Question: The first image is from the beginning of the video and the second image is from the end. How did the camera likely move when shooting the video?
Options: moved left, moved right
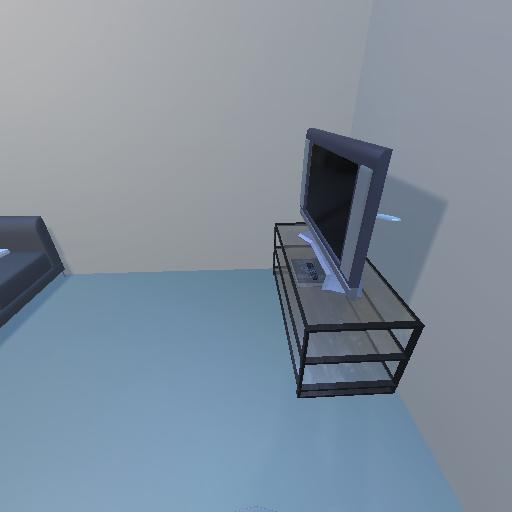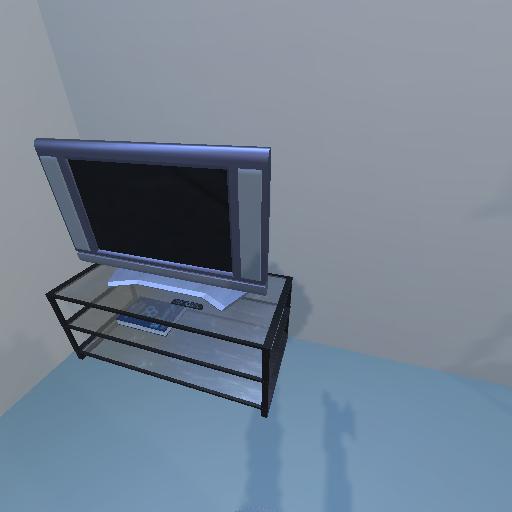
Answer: moved left